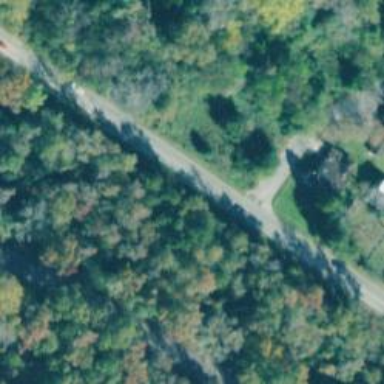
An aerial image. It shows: Secondary road with asphalt surface.